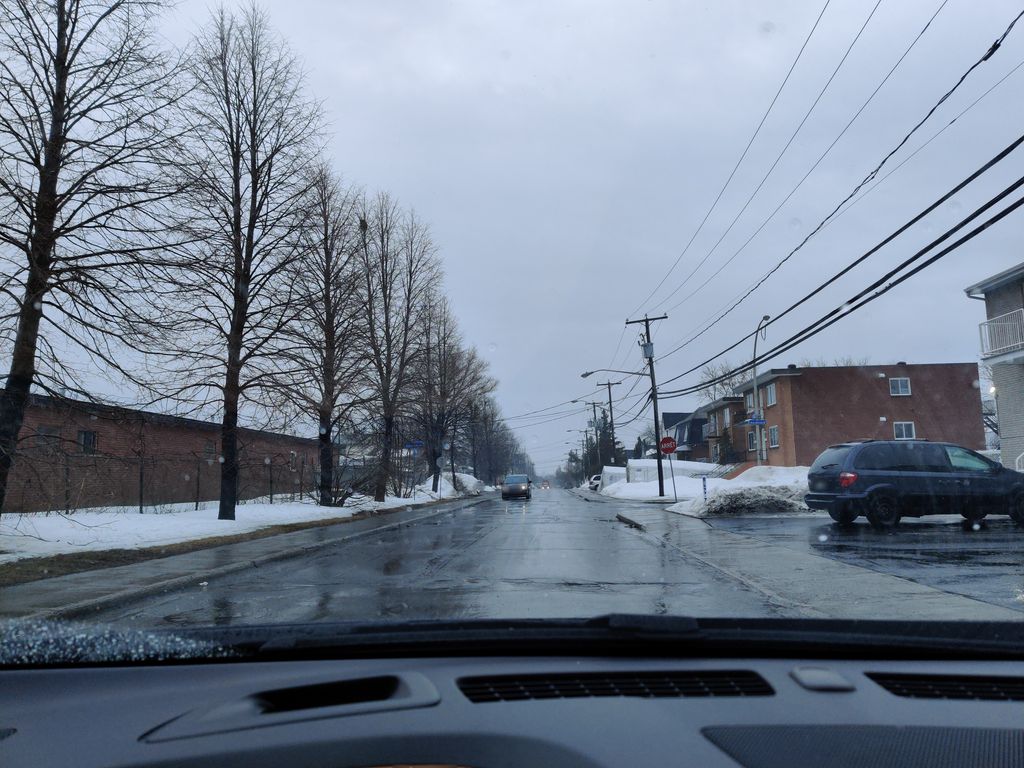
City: montreal